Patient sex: M
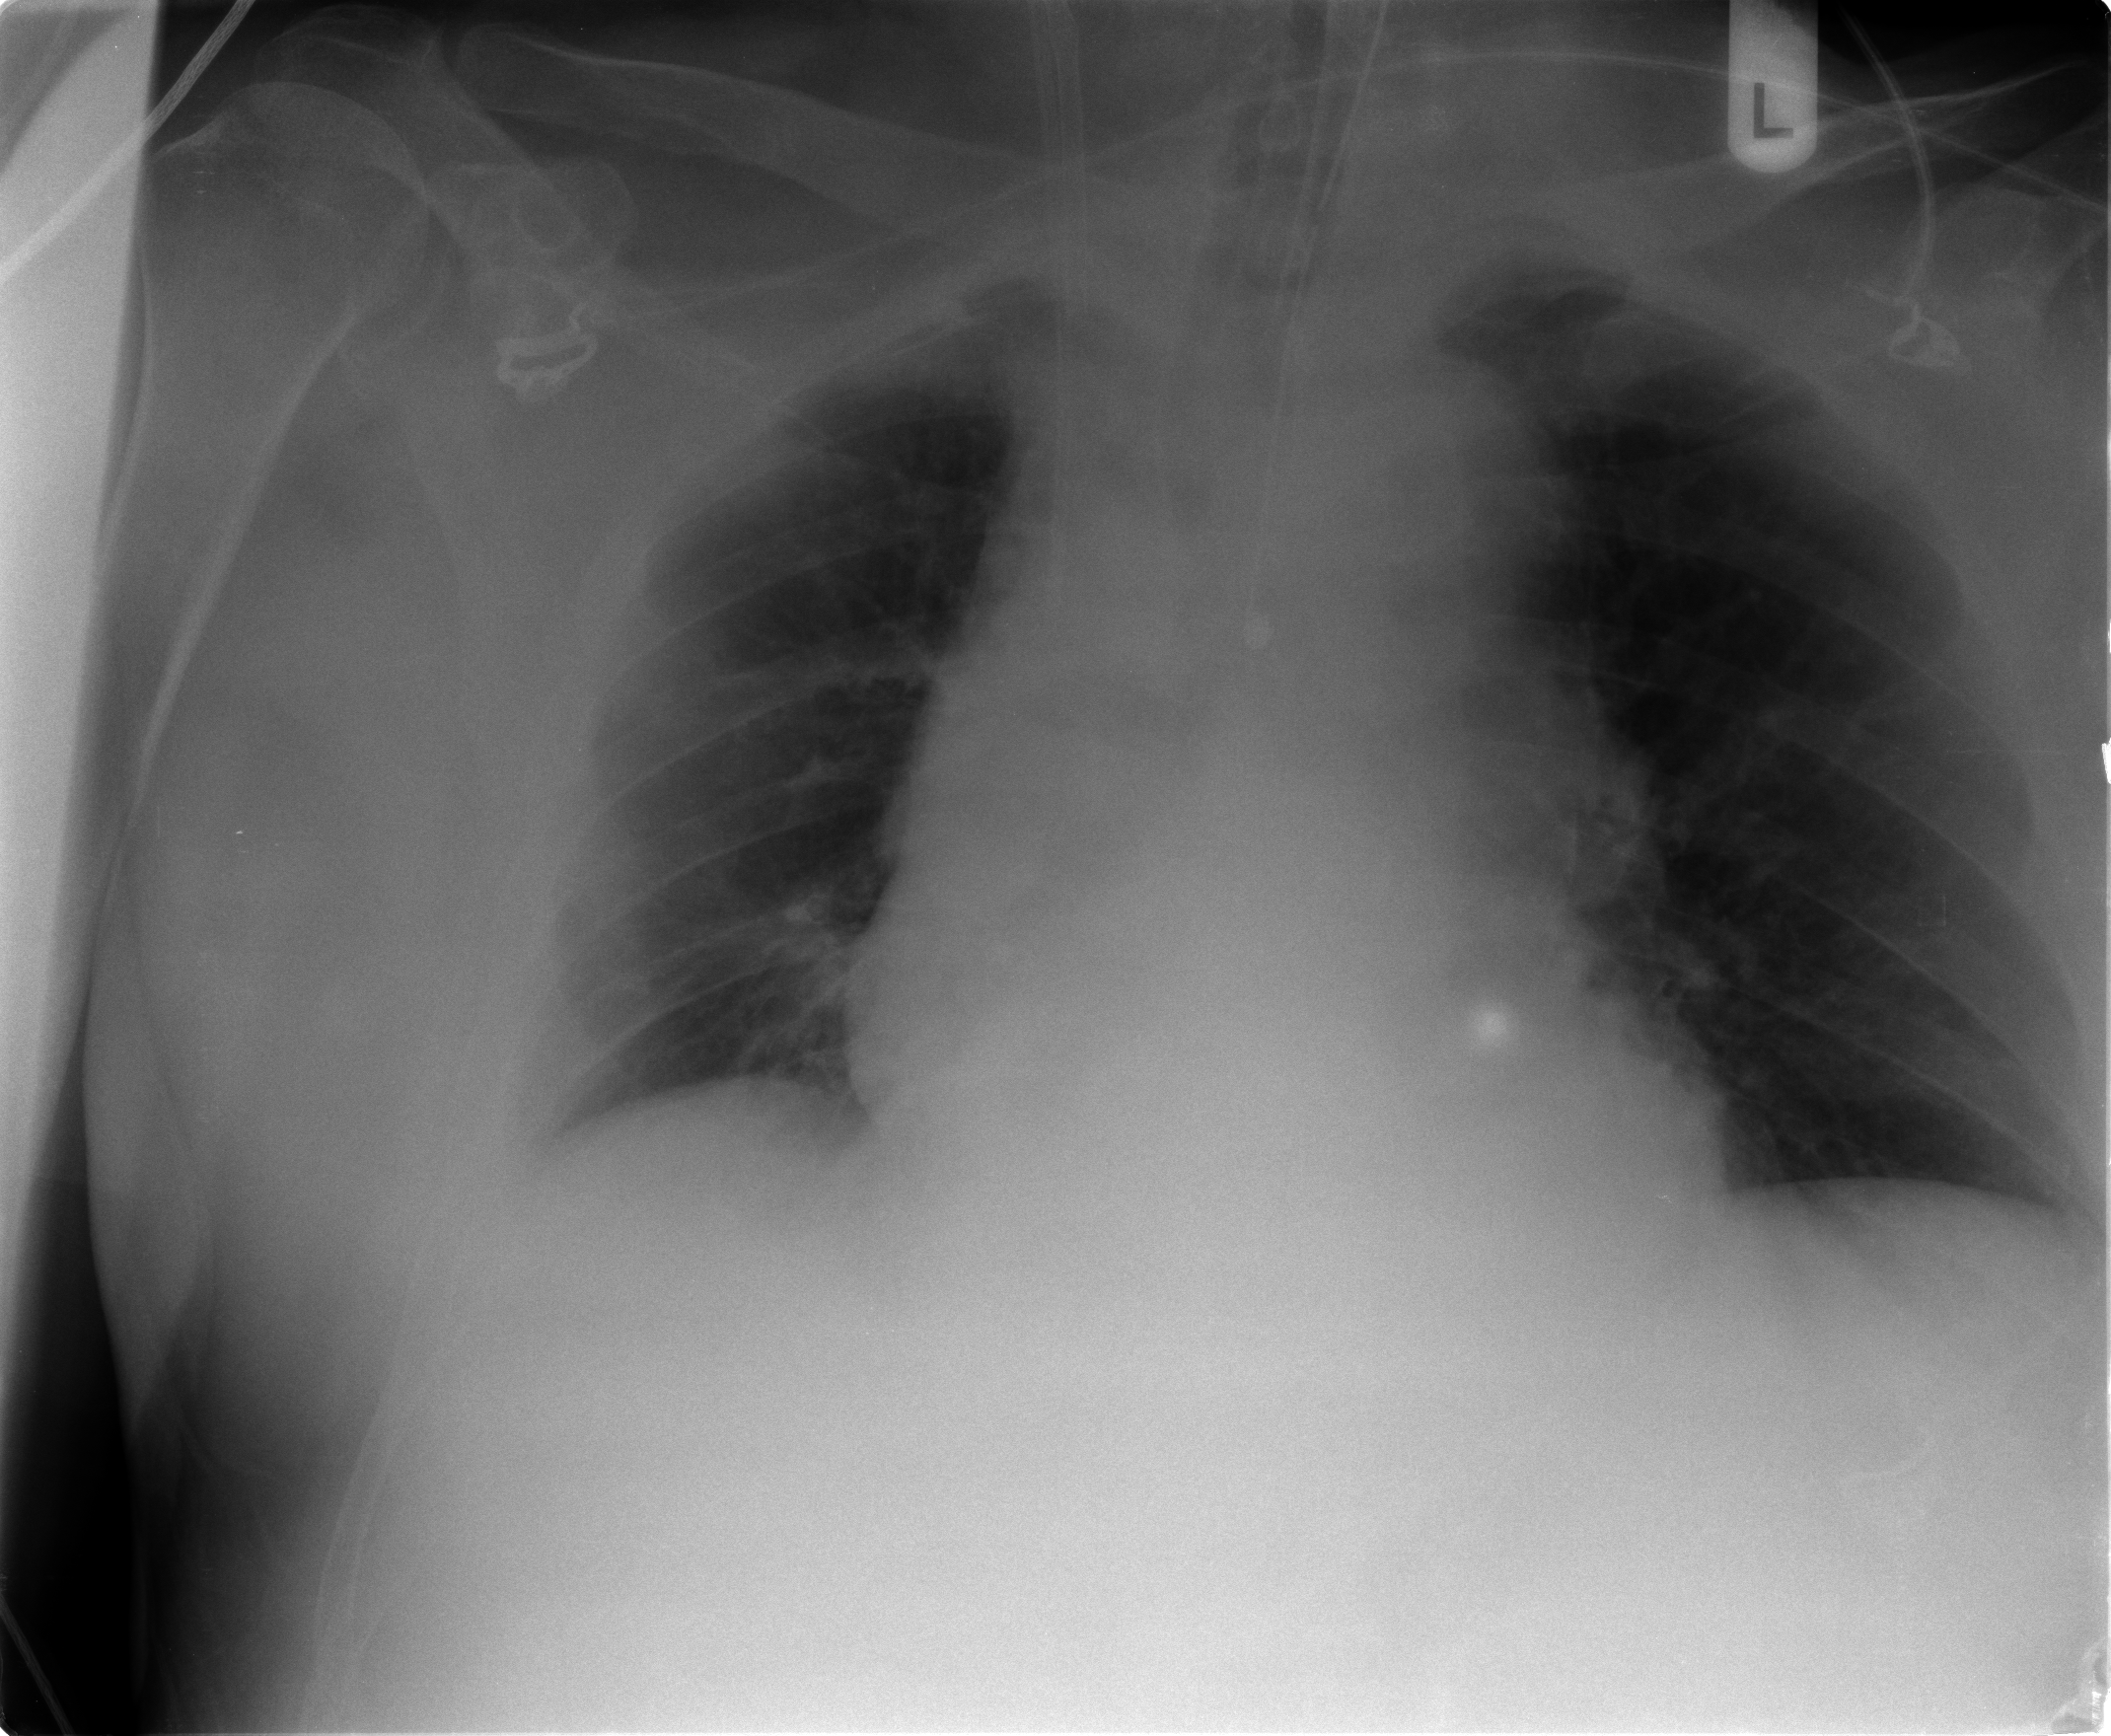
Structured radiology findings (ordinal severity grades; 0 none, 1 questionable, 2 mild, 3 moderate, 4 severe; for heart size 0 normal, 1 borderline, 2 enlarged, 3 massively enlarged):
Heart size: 0
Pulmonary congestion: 0
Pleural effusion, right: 0
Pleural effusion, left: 0
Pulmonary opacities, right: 0
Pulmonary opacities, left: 0
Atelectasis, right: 1
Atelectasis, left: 0